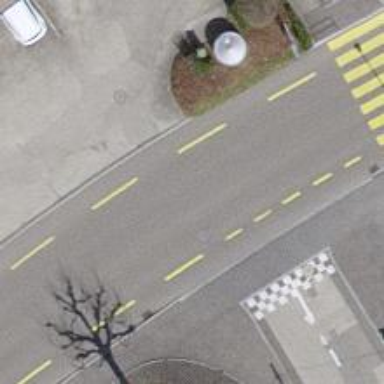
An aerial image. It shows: Primary highway with dedicated lane for cyclists.